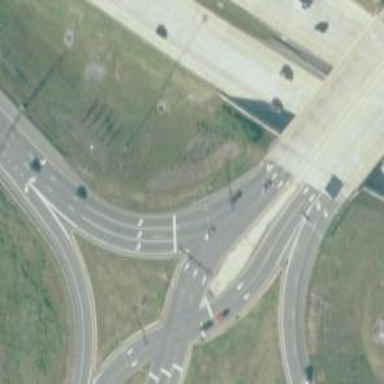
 featuring diverging diamond interchange (DDI)."